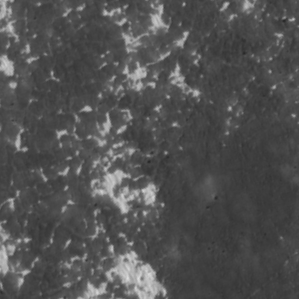
Label: frost